Field crop: maize
Growth stage: 1
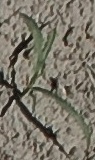
Species: sorghum